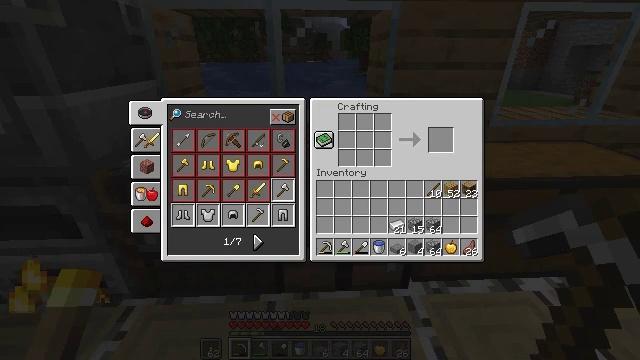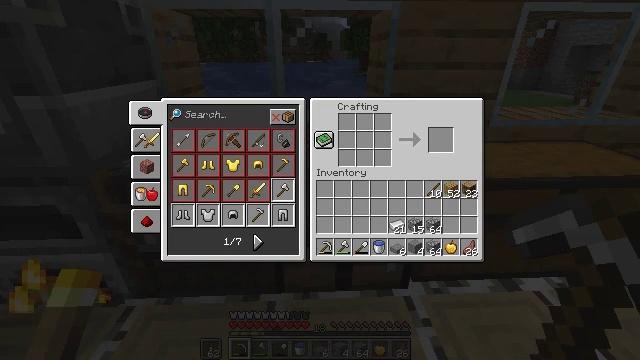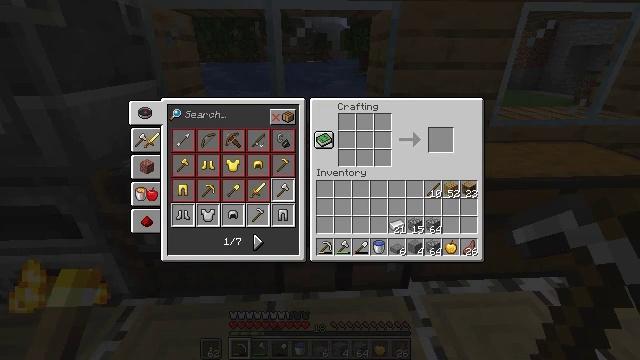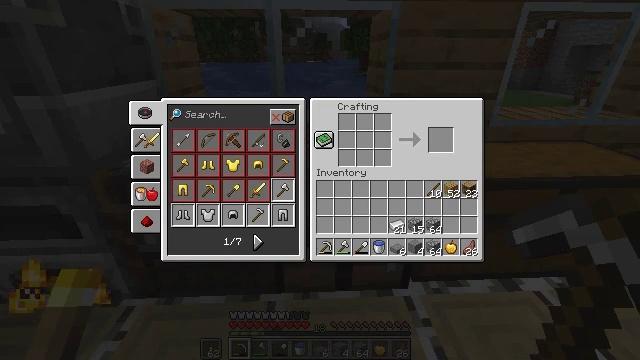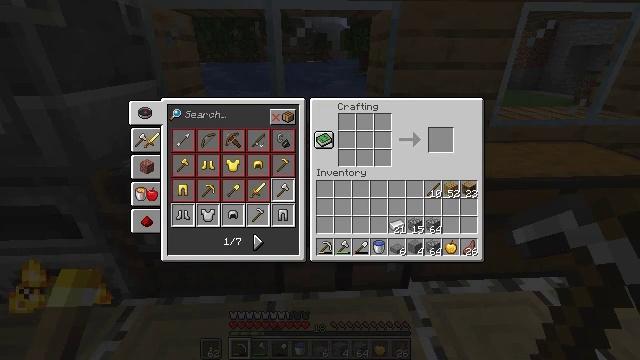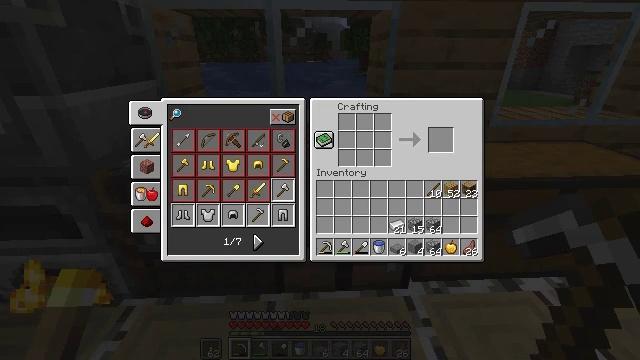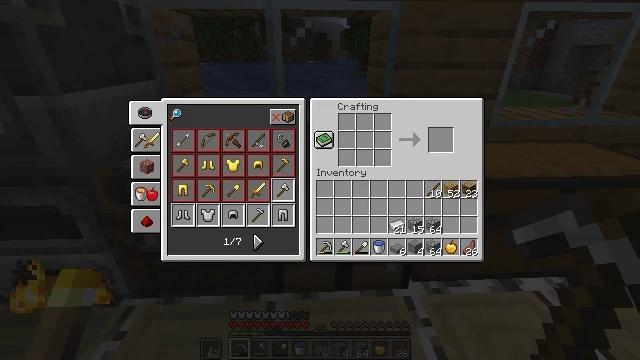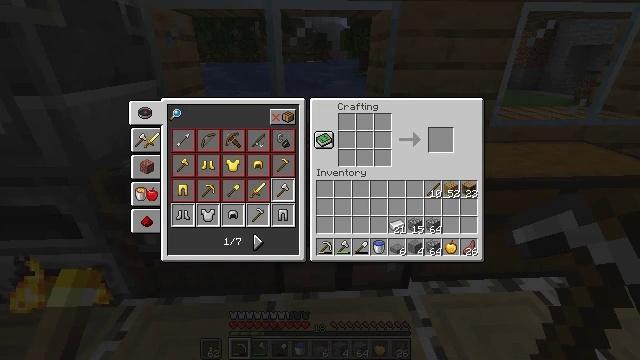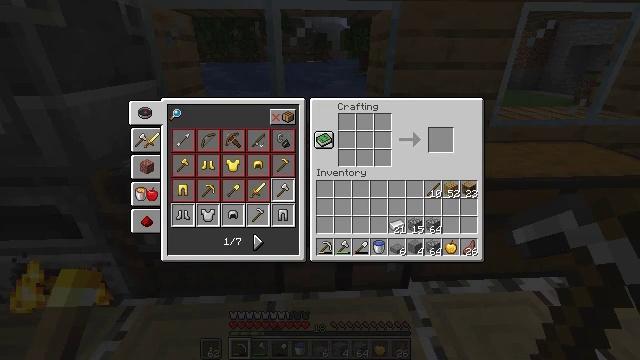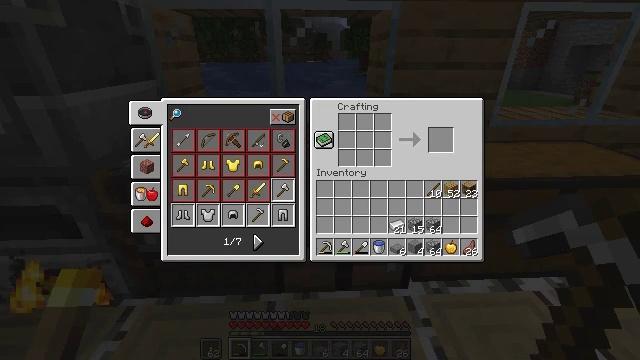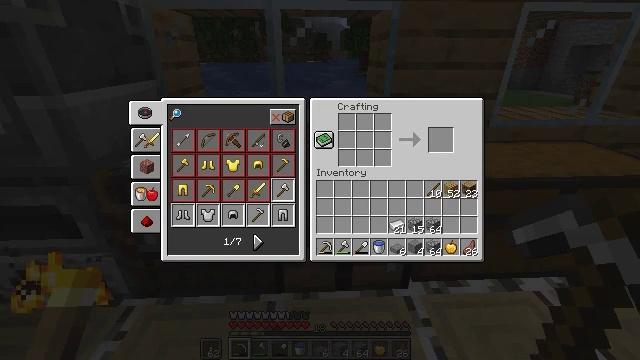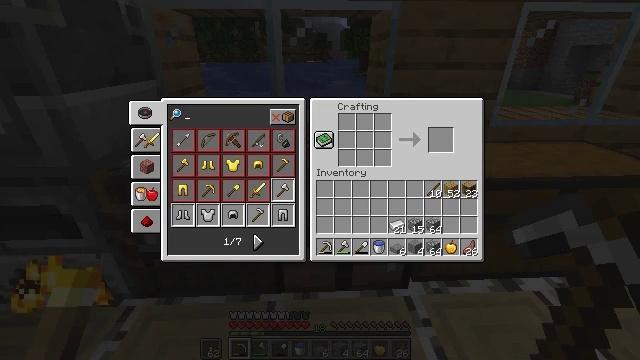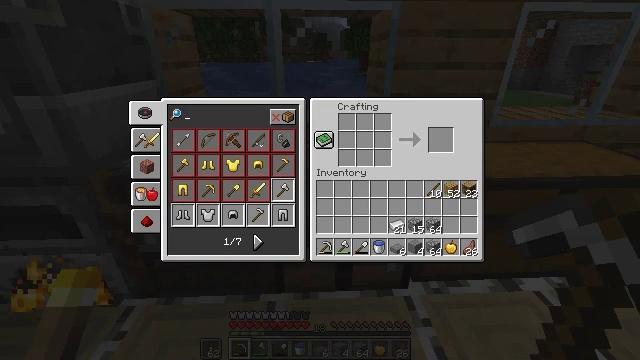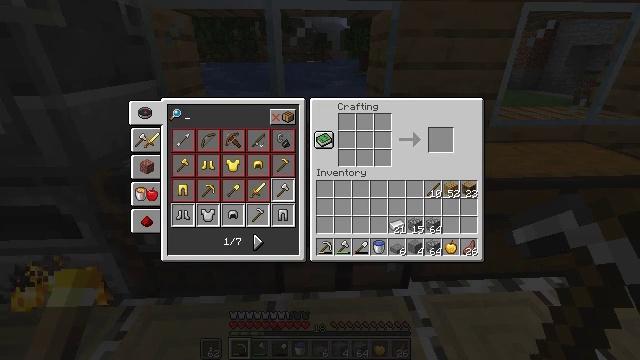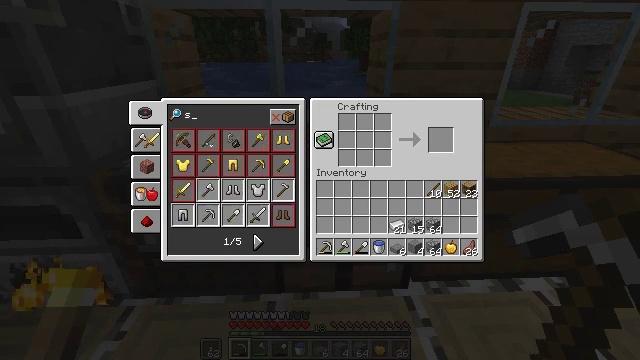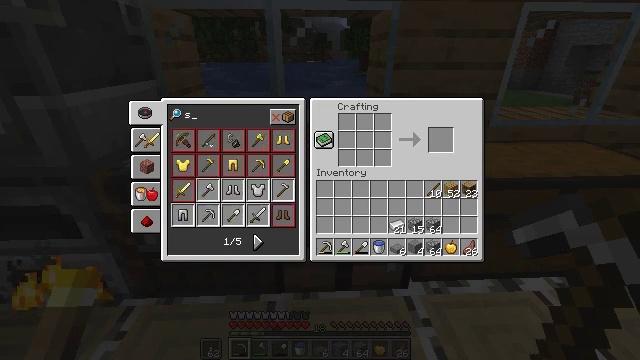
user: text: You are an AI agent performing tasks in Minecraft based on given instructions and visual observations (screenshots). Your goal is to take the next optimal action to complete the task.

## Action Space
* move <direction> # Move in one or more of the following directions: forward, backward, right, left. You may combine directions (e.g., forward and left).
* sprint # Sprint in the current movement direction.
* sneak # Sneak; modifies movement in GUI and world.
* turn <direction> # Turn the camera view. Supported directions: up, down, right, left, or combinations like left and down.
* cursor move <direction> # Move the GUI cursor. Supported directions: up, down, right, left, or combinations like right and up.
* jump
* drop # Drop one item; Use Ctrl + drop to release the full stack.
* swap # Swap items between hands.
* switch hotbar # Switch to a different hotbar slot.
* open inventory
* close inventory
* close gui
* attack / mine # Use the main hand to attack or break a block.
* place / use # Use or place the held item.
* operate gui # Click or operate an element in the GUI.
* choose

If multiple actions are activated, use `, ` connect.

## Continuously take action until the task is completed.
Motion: motion action
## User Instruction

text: Obtain a stonecutter from the crafting table.
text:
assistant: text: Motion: no_op
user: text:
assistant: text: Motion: no_op
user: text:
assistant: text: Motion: no_op
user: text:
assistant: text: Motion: no_op
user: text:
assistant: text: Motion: operate gui
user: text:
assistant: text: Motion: operate gui
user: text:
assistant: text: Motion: operate gui
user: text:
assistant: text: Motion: no_op
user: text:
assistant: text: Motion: no_op
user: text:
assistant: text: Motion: no_op
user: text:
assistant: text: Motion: no_op
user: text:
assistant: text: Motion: no_op
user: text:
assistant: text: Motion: no_op
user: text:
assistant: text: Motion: move back
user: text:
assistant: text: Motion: move back
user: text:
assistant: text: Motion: move back
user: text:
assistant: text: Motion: move back
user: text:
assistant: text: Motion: no_op
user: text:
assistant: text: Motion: no_op
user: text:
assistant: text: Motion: no_op
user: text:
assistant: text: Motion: no_op
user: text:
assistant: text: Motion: no_op
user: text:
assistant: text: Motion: no_op
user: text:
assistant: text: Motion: no_op
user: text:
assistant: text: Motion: no_op
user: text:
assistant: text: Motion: no_op
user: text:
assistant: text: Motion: cursor move right and down
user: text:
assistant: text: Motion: cursor move right and down
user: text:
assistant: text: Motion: cursor move right and down
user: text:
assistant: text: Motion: cursor move down